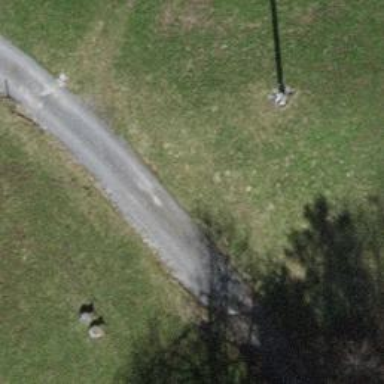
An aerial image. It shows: Unclassified road with grade 3 tracktype.